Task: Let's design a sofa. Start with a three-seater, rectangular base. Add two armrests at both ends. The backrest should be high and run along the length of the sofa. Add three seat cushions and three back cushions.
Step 365:
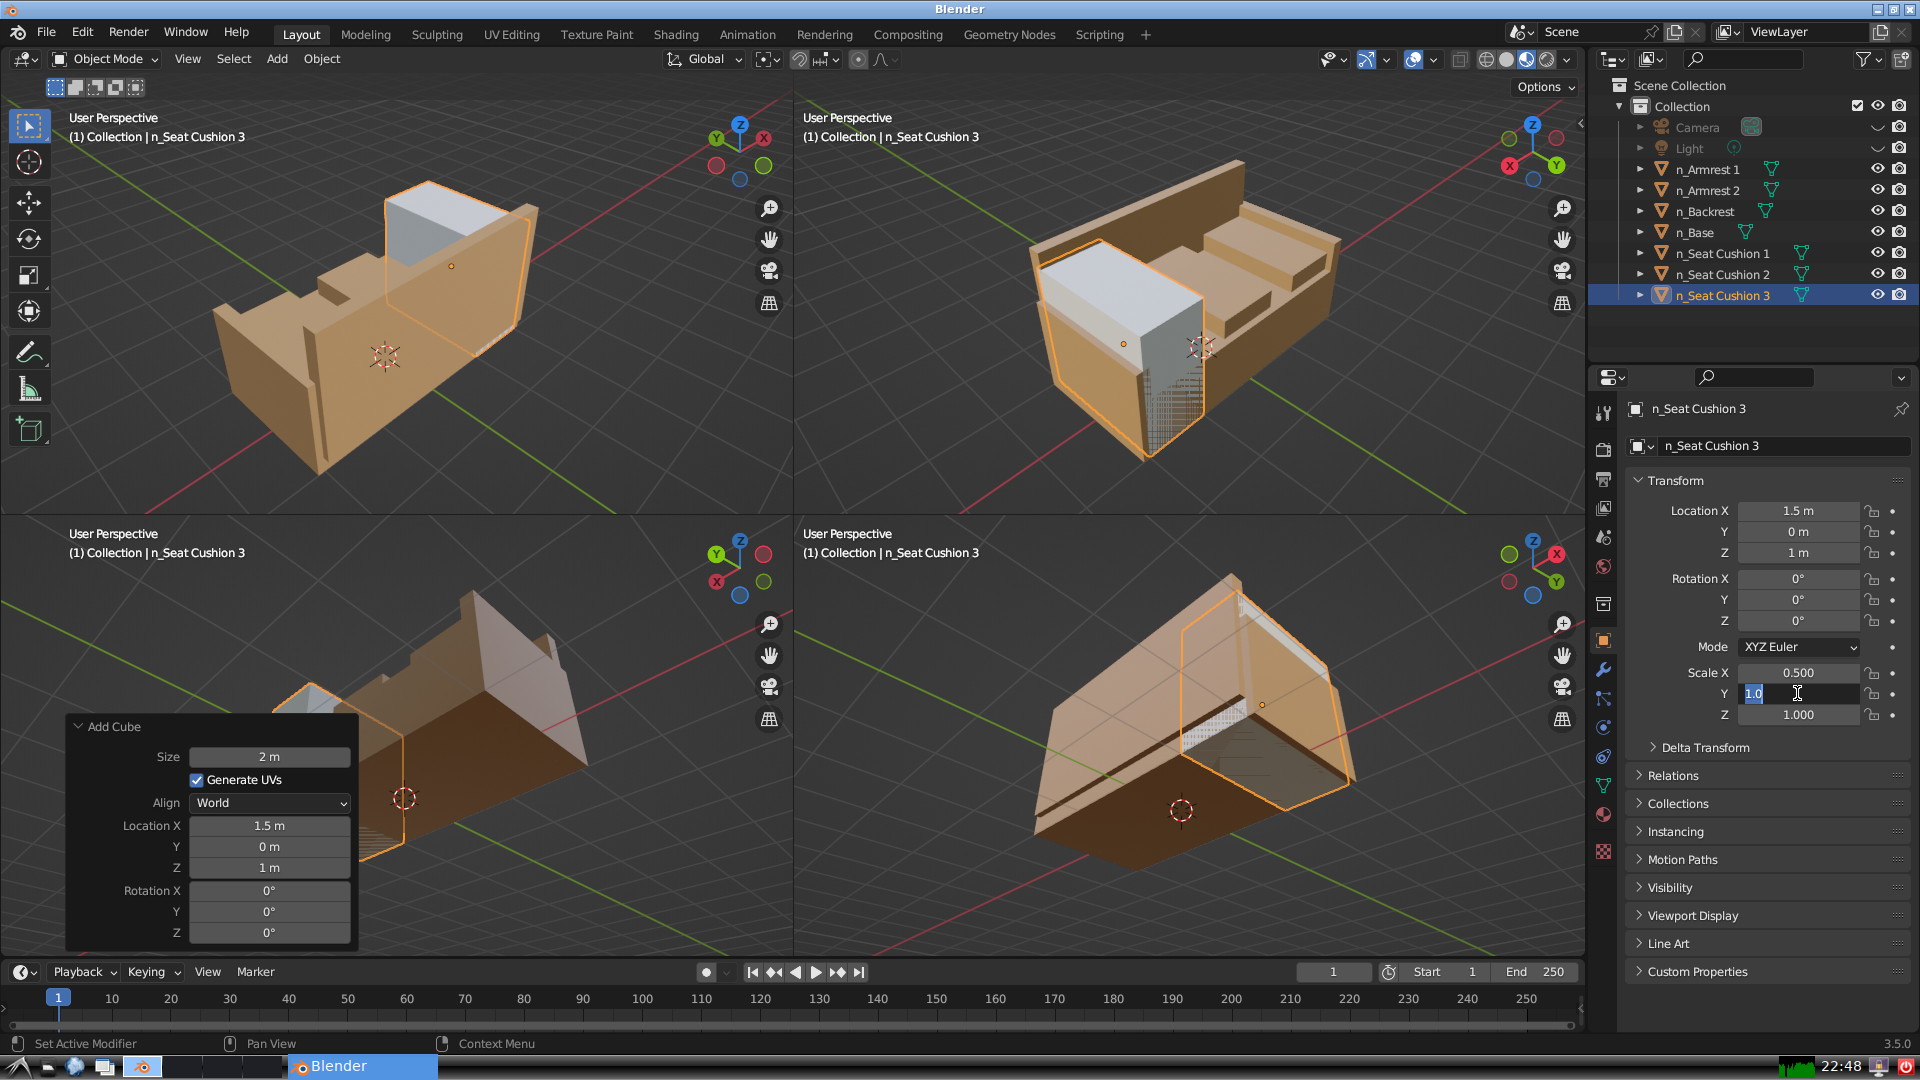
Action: input_text: 0.9